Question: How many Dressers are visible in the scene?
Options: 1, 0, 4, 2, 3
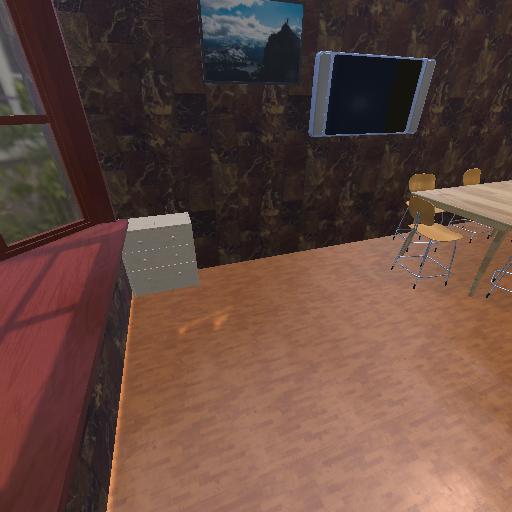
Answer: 1